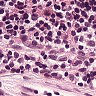
Metastatic tissue present: no